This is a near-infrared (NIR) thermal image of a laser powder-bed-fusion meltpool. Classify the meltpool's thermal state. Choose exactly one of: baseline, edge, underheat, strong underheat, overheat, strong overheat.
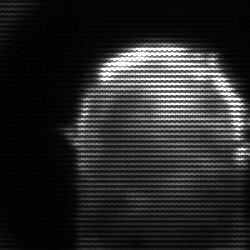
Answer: baseline